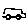
Label: car